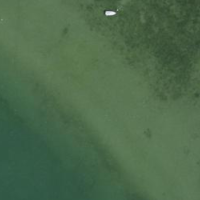
EUNIS habitat code: 14
Species observed at this site:
Aruncus dioicus